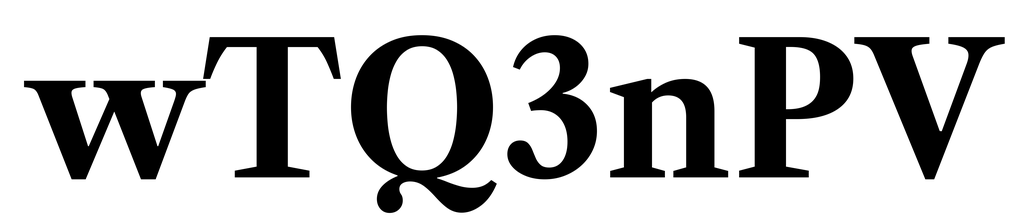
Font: LibreCaslonText_Bold